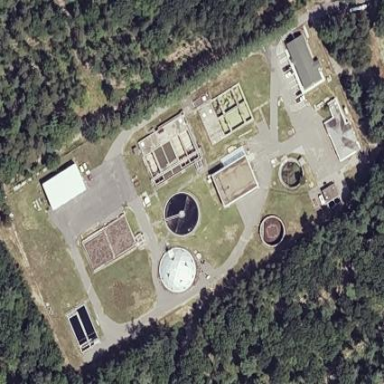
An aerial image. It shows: Wastewater plant.